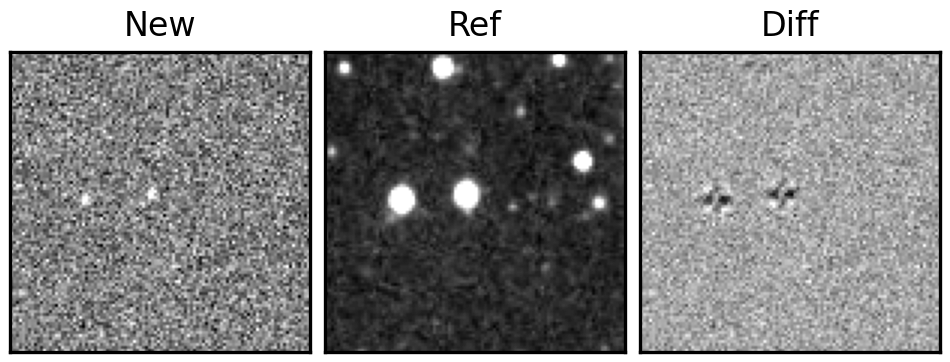
Label: bogus